Interaction volume radius: 10 \u00c5
Interaction volume height: 30 \u00c5
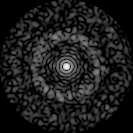
Disorder parameter: 0.8448